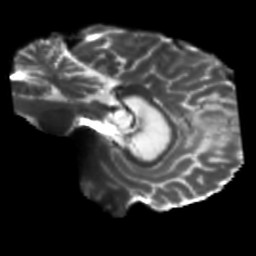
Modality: T2w
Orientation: sagittal
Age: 61
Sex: male
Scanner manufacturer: siemens
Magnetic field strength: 3 T
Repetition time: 5.47 s
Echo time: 0.0854 s